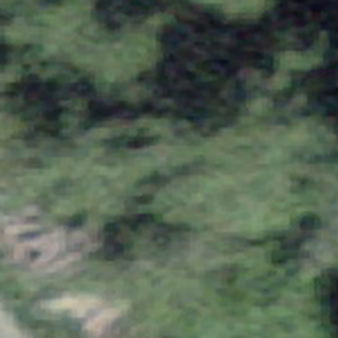
Label: other